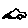
Label: car